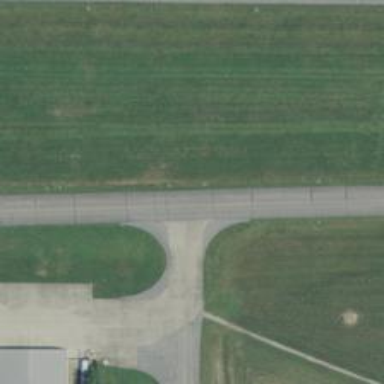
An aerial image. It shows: Image of taxiway at airport.